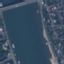
Label: River